Question: I have the following piece of code:
'''
NSString *bgImageName = [[Useful instance] getRootviewBackgroundImageName];
UIImageView *imageView = [[UIImageView alloc] initWithImage:[UIImage imageNamed:bgImageName]];
imageView.clipsToBounds = YES;
CGRect rc = CGRectMake(0, 0, self.view.frame.size.width, self.view.frame.size.height);
[imageView setFrame:rc];
[self.view insertSubview:imageView atIndex:0];
[imageView release];
'''
Instruments shows 100% and a memory leak at line two in the above code, which was not the case in xcode 4.6. I am working now with xCode 5 on osx 10.8.5
It seems, that i properly release the allocated 'UIImageView' (line 7) which gets inserted in my view at line 6, so i can't see why intruments is bringing up a memory leak warning.
Does anybody know why instuments brings up that (in my opinion) wrong information?
EDIT: here's the instruments-screenshot with the allocation-summary of my leaked object:

The 'UIKit' and QuartzCore are retaining my object, which is the reason for my leaking 'UIImageView' (or am I wrong with this assumption?).
The 'UIImageView' is inserted to the view (a 'UIViewController'), which is referenced in my xib-file. How can control what happens with my added 'UIImageView' after adding it to 'self.view'?
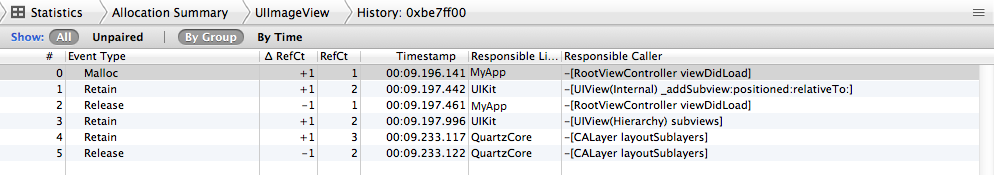
Answer: I had the same issue with Xcode 5 on iOS 7. After some experimentation I noticed that Instruments does not show a mem leak when running against the iOS 6.1 simulator or against a device (iPhone 5s) running iOS 7. Based on these I can only conclude that this is a false positive and a bug in the iOS 7 simulator.
EDIT: This issue no longer occurs after I updated to Xcode 5.0.1 and OS X Mavericks (I'm guessing it's the first that fixed it but can't tell for sure).